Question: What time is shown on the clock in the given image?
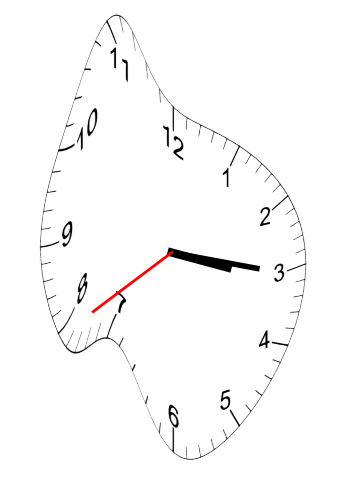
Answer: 03:15:39